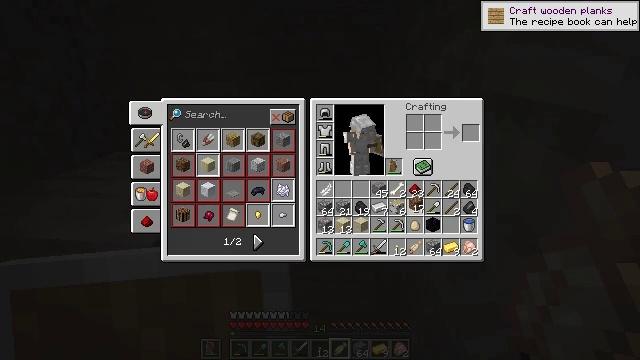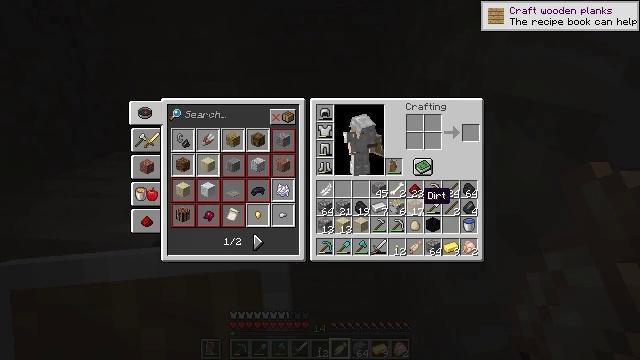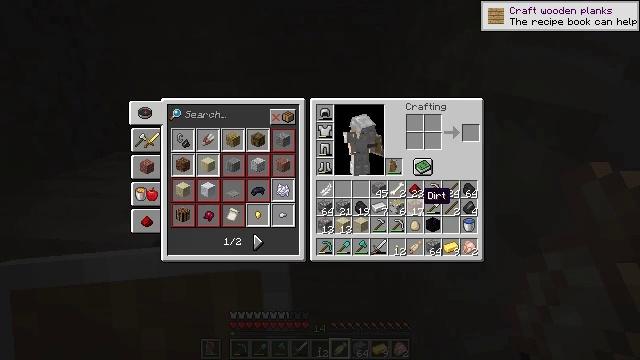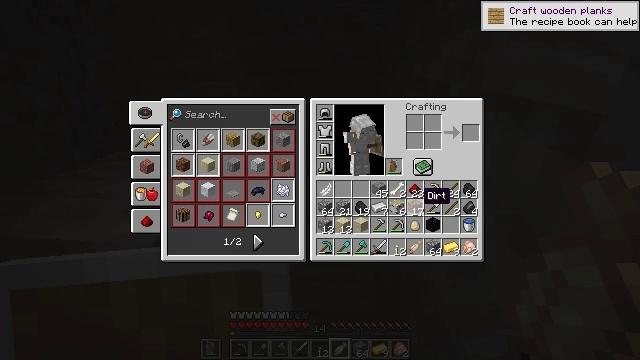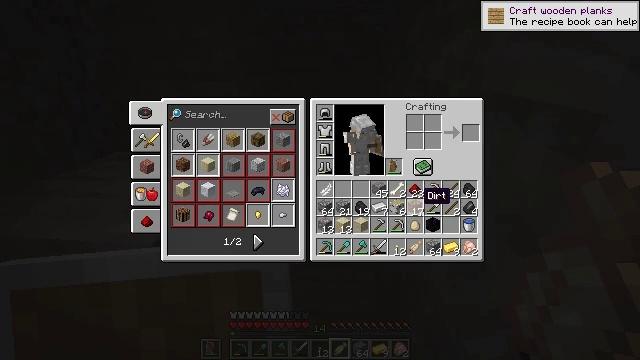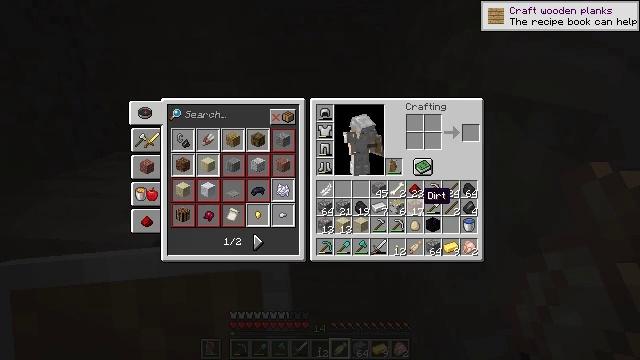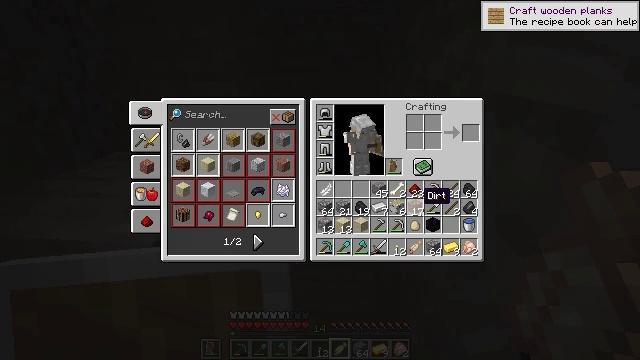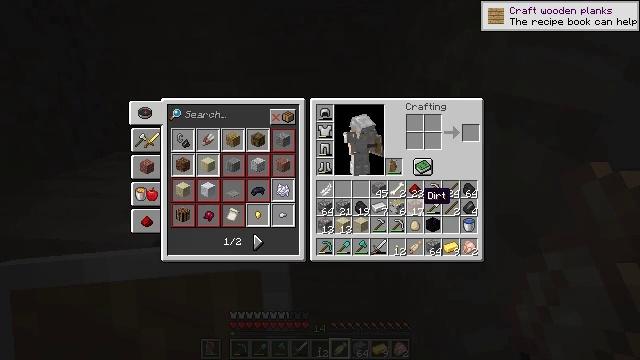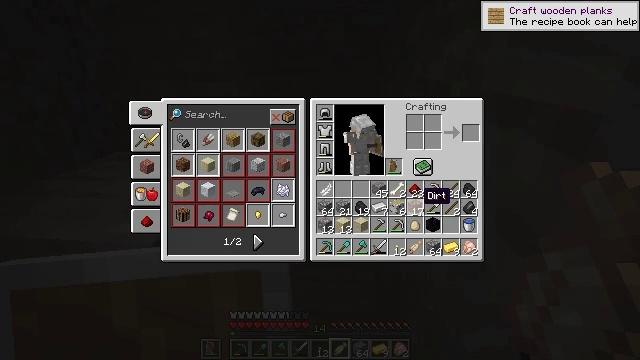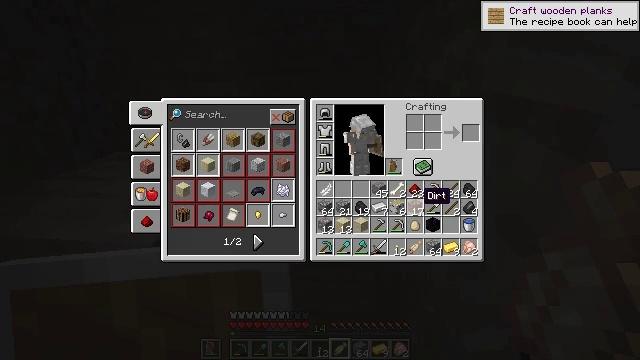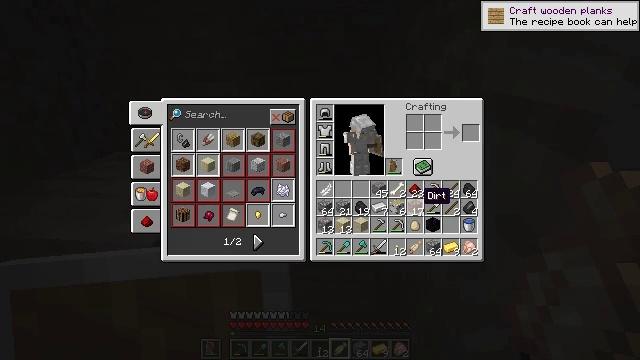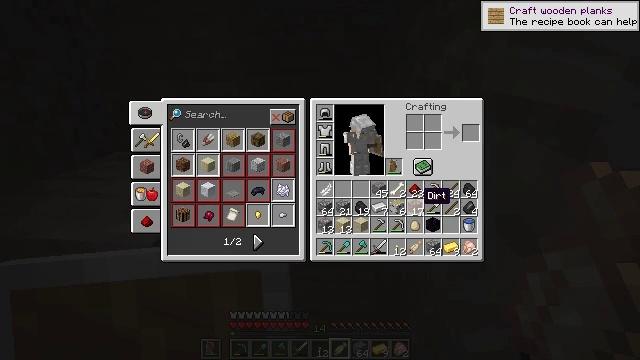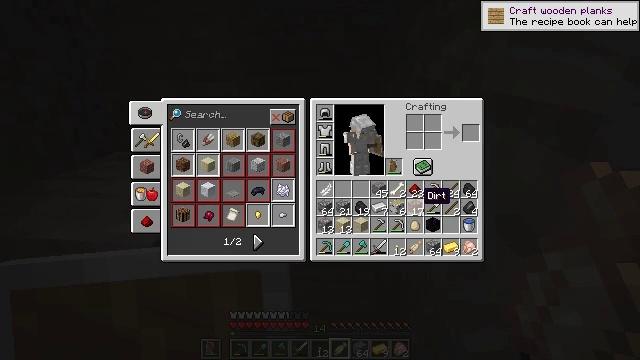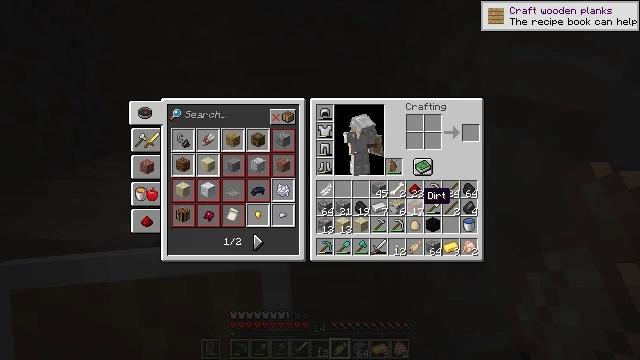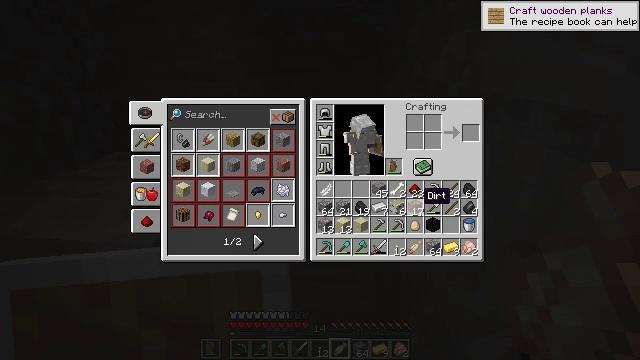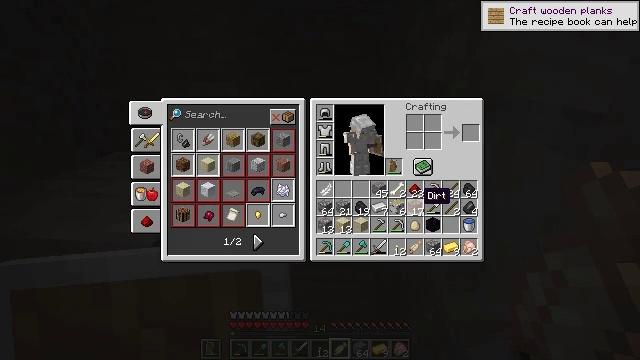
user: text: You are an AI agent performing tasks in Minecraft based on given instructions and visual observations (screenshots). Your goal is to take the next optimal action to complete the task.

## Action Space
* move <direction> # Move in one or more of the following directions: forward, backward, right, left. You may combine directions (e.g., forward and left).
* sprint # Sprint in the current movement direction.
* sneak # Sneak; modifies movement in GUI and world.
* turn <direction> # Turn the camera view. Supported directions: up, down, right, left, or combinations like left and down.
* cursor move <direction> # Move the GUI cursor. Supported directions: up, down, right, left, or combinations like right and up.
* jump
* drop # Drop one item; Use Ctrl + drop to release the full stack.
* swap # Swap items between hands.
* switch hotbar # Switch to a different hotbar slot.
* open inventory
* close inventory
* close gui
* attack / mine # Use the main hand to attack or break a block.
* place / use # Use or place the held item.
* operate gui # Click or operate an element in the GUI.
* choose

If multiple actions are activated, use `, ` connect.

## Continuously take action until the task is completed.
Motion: motion action
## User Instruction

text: Drop sand.
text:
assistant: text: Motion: no_op
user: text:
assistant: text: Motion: no_op
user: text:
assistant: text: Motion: no_op
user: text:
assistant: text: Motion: no_op
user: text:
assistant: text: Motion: no_op
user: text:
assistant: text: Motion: no_op
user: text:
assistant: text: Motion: no_op
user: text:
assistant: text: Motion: no_op
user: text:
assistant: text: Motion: no_op
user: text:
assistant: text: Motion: no_op
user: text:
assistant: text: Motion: no_op
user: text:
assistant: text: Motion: no_op
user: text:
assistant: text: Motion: no_op
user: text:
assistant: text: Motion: no_op
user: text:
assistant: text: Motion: no_op
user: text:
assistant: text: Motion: no_op
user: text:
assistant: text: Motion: no_op
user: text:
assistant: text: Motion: no_op
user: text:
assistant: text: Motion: no_op
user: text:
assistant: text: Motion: cursor move left
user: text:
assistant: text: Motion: cursor move left and down
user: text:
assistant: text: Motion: cursor move left
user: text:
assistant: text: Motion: no_op
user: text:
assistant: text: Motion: no_op
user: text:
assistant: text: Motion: no_op
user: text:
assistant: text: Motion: no_op
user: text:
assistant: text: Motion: no_op
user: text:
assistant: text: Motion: no_op
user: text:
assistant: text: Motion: no_op
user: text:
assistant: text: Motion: operate gui